Field crop: maize
Growth stage: 2
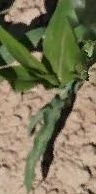
Species: maize